Interaction volume radius: 10 \u00c5
Interaction volume height: 20 \u00c5
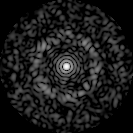
Disorder parameter: 0.8291